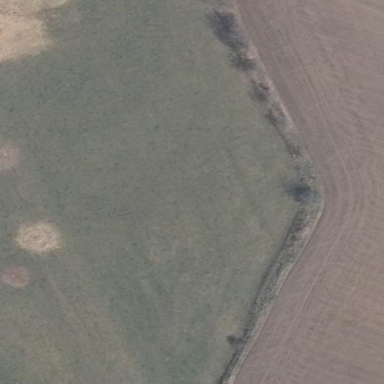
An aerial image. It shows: Area covered with grass.